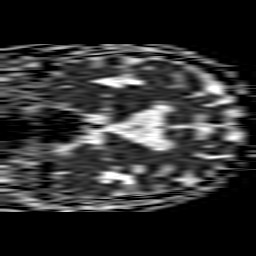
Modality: ADC
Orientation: coronal
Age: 79
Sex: male
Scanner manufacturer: philips
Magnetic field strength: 1.5 T
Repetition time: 3.542 s
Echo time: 0.09411 s